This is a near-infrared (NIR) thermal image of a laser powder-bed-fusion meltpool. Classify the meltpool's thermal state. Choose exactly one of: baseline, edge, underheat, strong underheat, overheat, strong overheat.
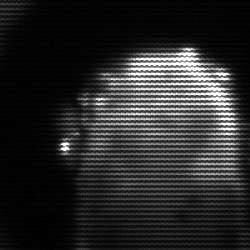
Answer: baseline